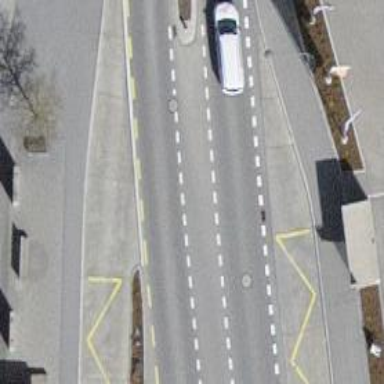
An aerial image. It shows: Bus stop with designated public transport stop position.